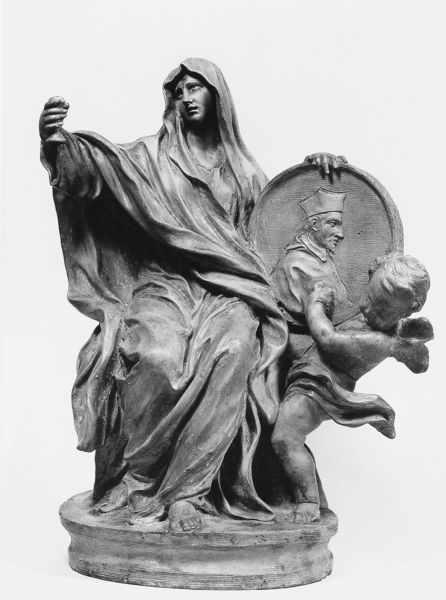
Titel: Der Glauben (Bozetto)
Künstler: Ercole Ferrata
Institution: Hamburg, Museum für Kunst und Gewerbe
Schlagwörter: hand, mann, umhang, sitzen, frau, geste, grau, hut, hüte, kopfbedeckungen, profil, blick, mütze, mützen, trinken, falten, halten, sockel, stein, trauer, bildnis, portrait, porträt, geistlicher, gewand, kelch, mantel, sitzend, kind, engel, keramik, putte, putto, skulptur, statue, kopfbedeckung, relief, tafel, weib, kopftuch, büste, junge, becher, schild, medaillon, selbstmord, entwurf, kleinkind, prister, bozzetto, heilig, maria, putti, bronzestatue, habsburger, ignatius, kanoniker, sitzendfrau, zeramik